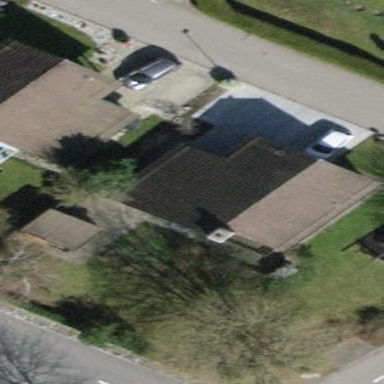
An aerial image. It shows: Building with tile roof.